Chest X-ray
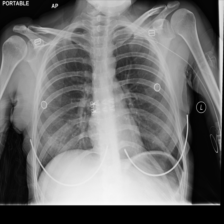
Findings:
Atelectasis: negative
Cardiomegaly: negative
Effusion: negative
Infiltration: negative
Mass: negative
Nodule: negative
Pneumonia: negative
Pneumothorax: negative
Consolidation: negative
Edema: negative
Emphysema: negative
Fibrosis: negative
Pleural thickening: negative
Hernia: negative